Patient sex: M
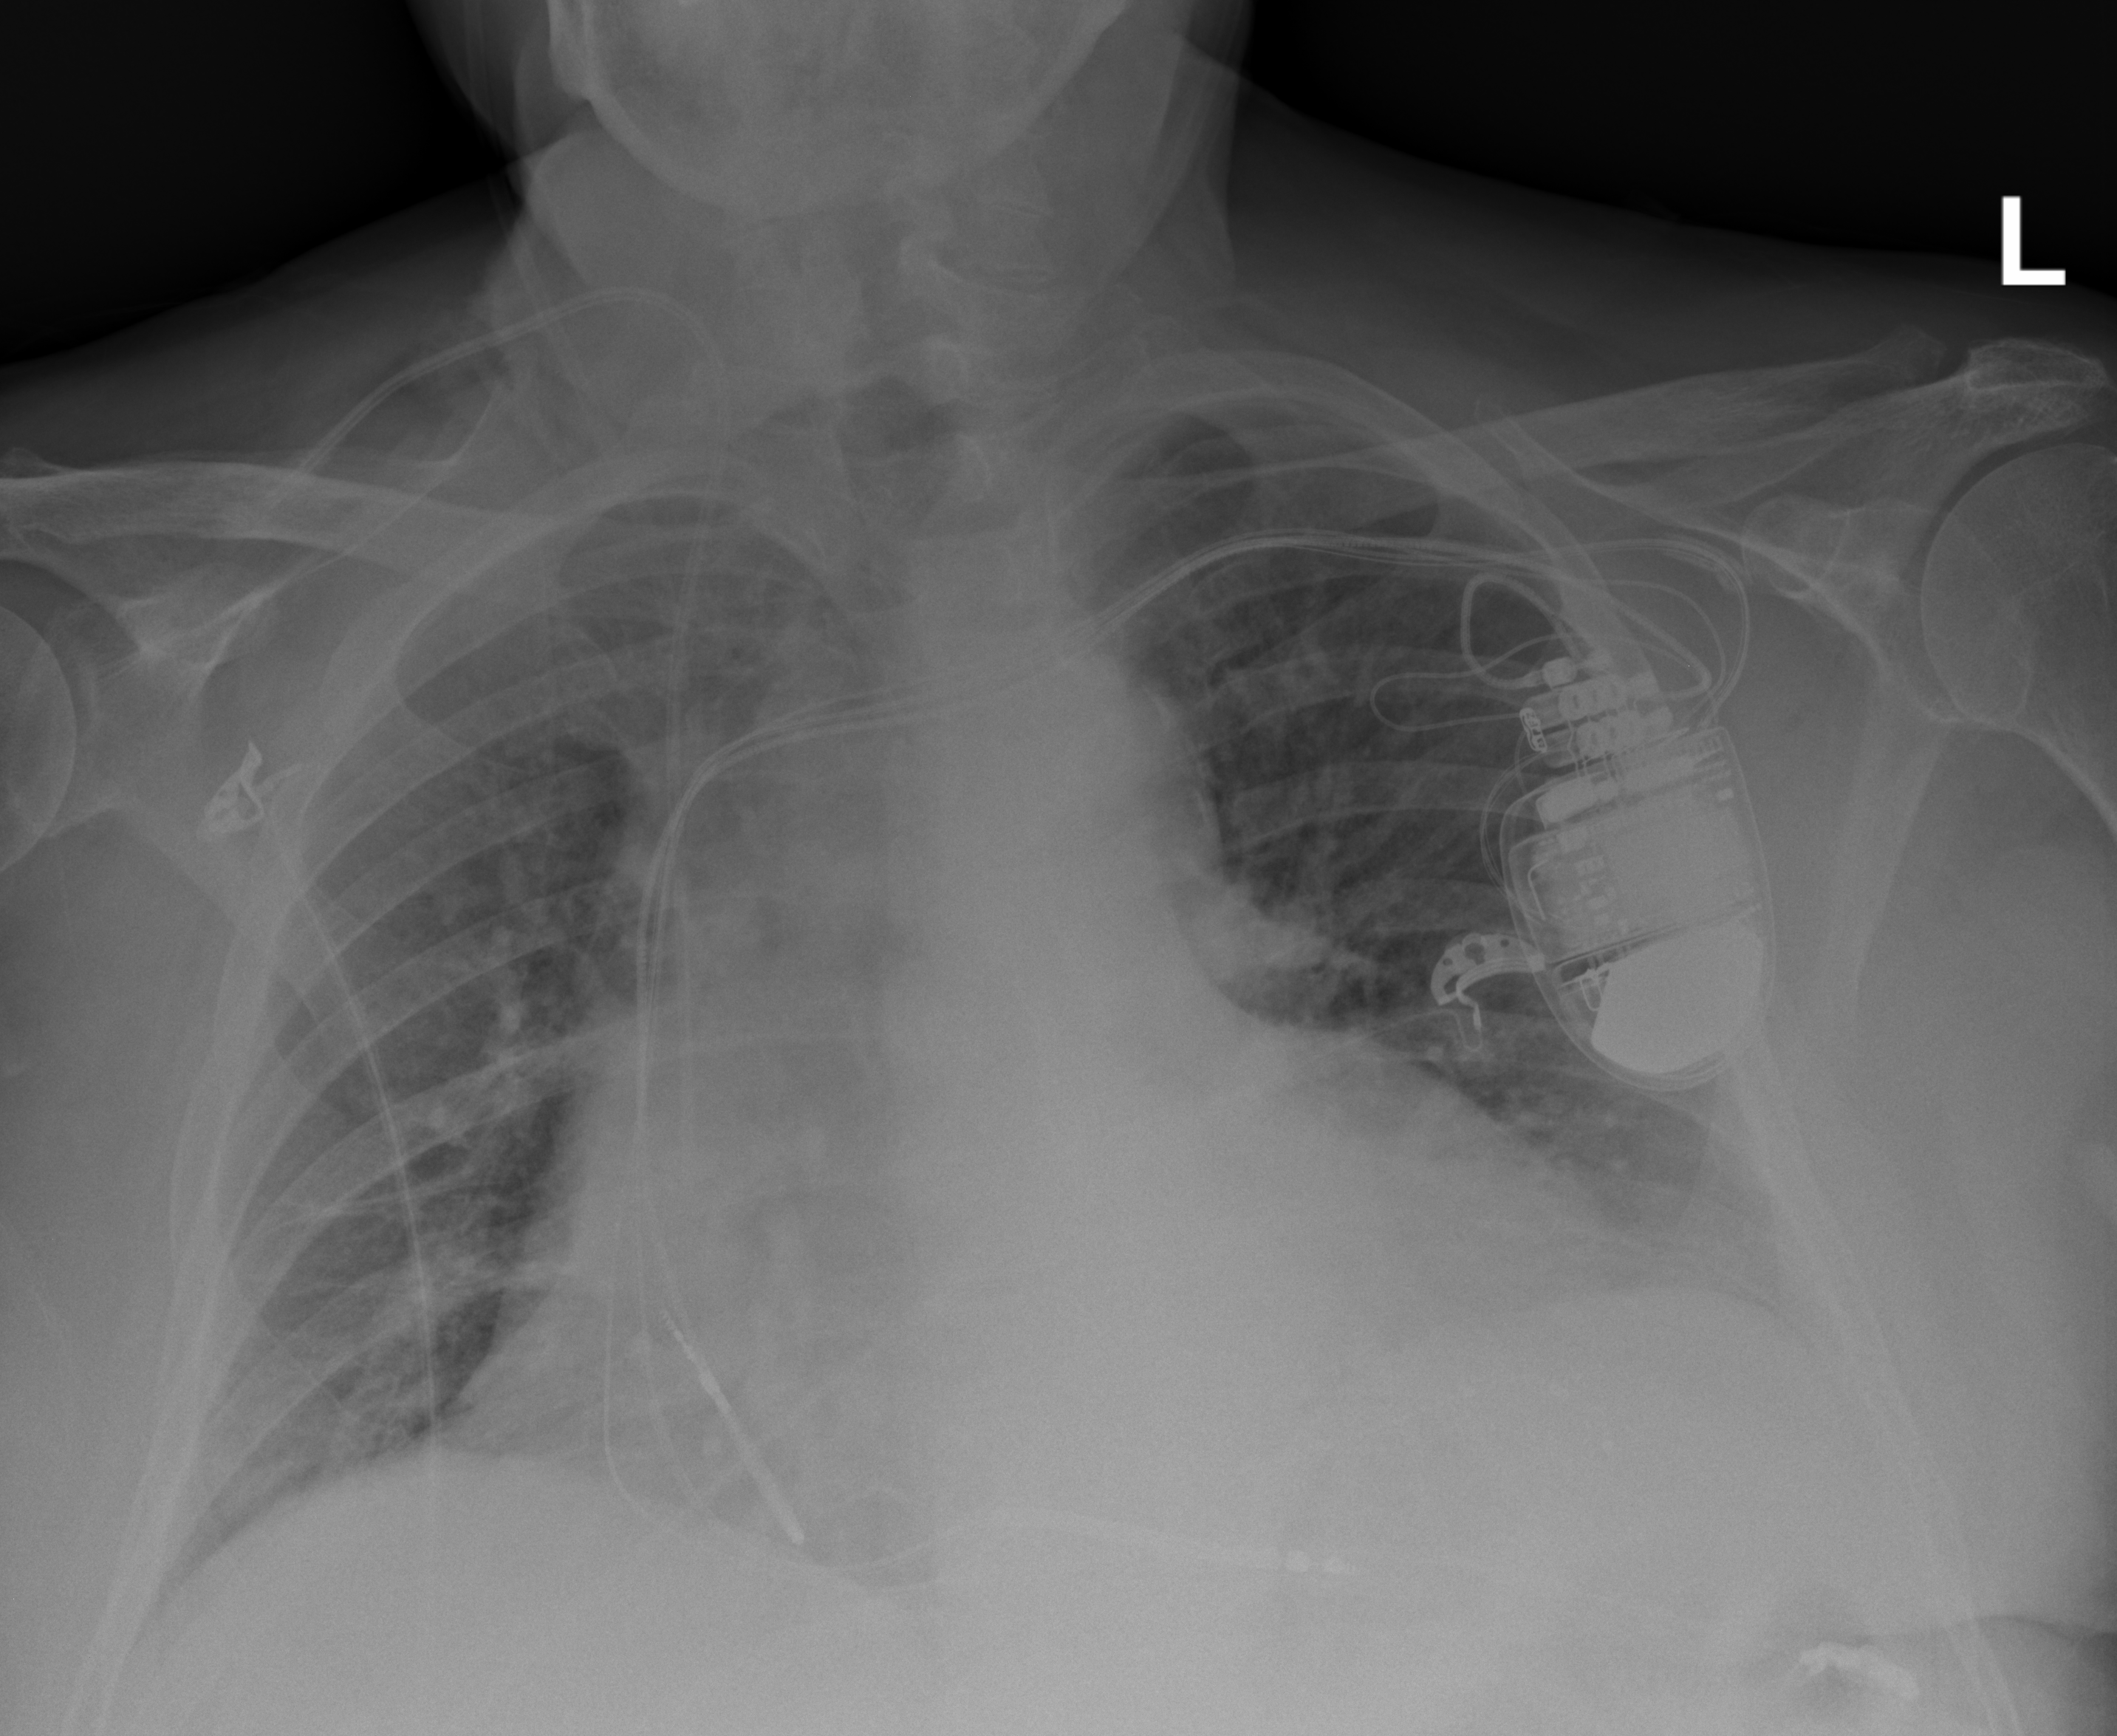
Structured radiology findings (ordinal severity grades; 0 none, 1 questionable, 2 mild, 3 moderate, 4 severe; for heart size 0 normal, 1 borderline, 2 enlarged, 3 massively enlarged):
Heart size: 2
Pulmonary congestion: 2
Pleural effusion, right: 0
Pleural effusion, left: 2
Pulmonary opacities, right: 0
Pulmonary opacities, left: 0
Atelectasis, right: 2
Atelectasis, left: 2